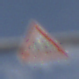
Verkehrszeichen: RadverkehrRechts
Umgebung: Outdoor, Nature
Tageszeit: Midday
Wetter: PartlyCloudy
Licht: Natural
Jahreszeit: NotSpecified
Kontrast: MediumContrast